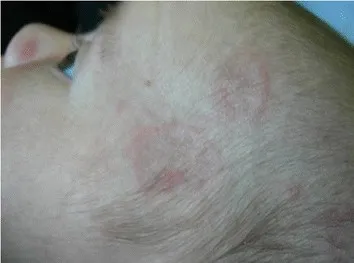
case 4: Newborn with annular erythematosus lesions, particularly located on the frontal-temporal surface, with a mildly atrophic central area.
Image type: medical_photograph (skin_photograph)